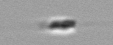
Label: flagellate_morphotype3